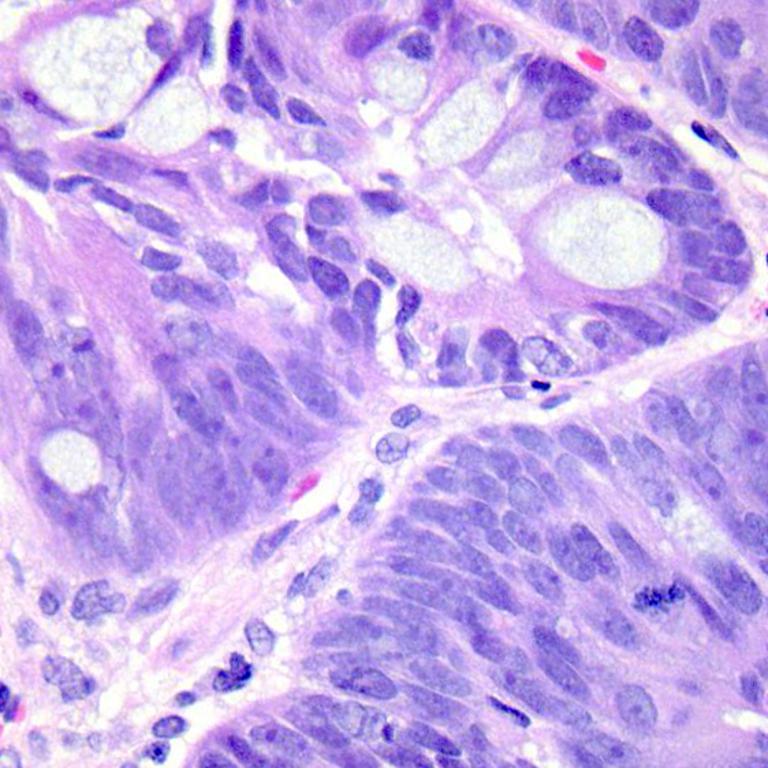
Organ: colon
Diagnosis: adenocarcinomas